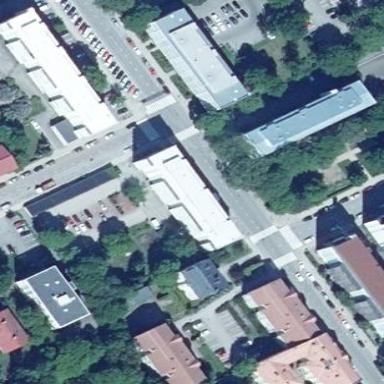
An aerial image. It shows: Apartments building with gabled metal roof.